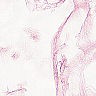
Metastatic tissue present: no